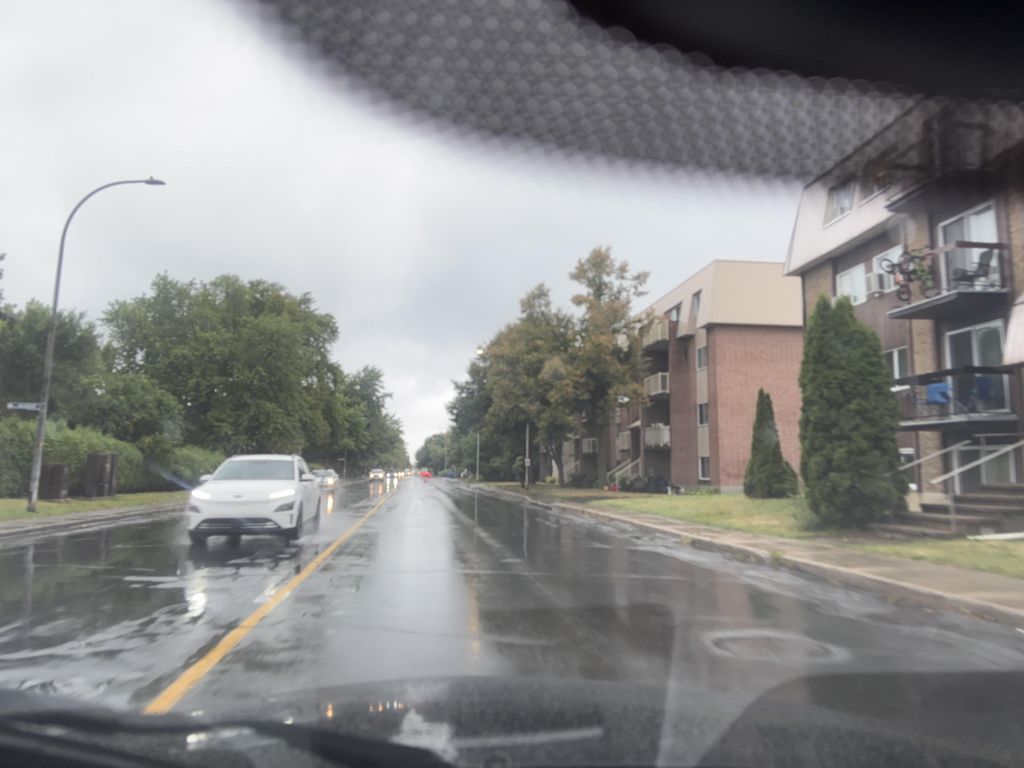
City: montreal